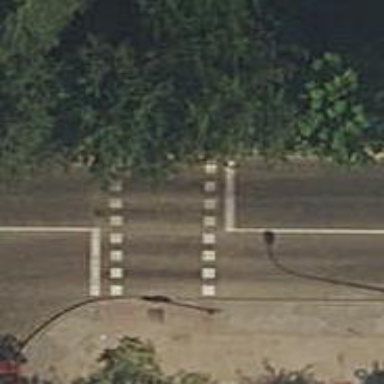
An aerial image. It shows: Uncontrolled crossing with traffic signals.